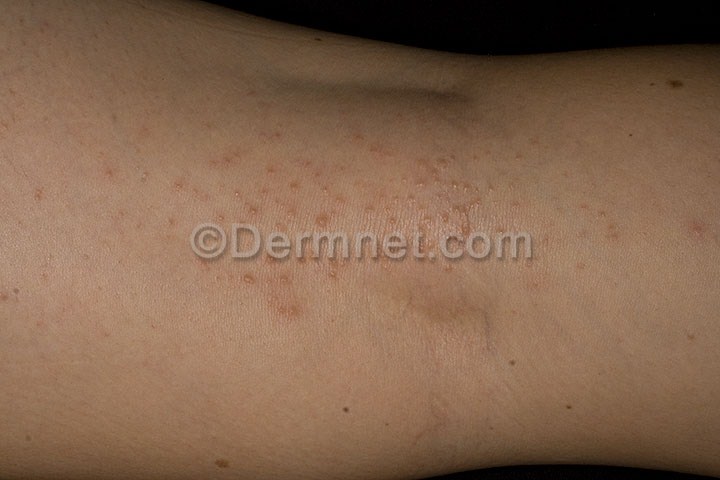
Disease: Atopic Dermatitis Photos